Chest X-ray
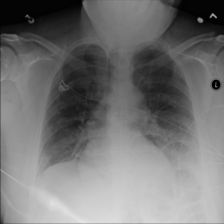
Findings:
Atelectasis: negative
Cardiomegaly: negative
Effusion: negative
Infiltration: negative
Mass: negative
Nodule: negative
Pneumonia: negative
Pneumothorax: negative
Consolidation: positive
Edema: negative
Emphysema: negative
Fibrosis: negative
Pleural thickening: negative
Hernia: negative